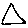
Label: triangle